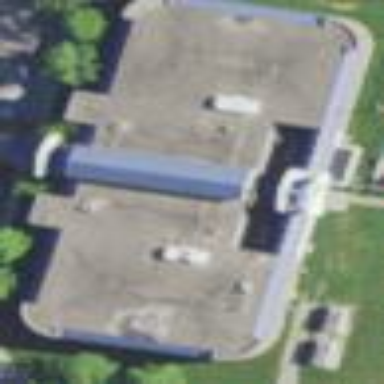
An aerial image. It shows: Building.